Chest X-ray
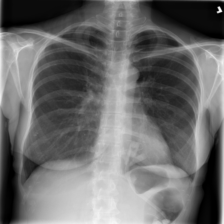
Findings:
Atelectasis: negative
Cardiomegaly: negative
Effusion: negative
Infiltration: negative
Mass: negative
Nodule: negative
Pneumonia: negative
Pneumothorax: negative
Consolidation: negative
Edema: negative
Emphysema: negative
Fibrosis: negative
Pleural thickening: negative
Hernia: negative